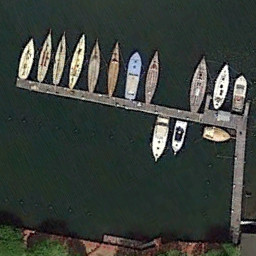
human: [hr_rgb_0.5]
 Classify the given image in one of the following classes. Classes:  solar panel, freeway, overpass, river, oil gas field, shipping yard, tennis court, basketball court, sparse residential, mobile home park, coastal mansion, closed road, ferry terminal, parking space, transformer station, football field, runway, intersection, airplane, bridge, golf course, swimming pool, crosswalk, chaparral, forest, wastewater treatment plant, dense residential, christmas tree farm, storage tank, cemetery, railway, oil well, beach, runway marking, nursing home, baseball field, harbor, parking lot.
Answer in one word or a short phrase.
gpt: ferry terminal